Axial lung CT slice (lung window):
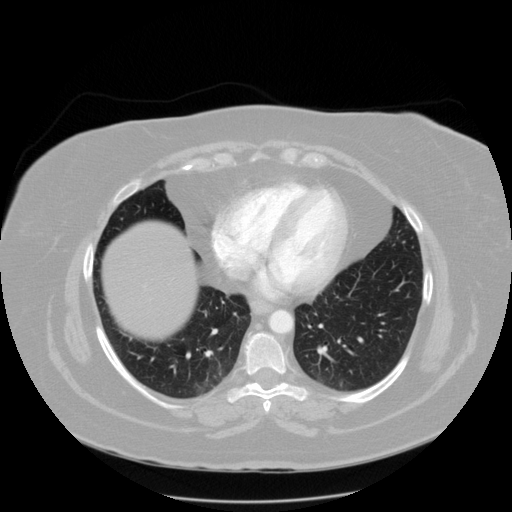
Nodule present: no